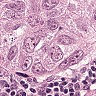
Metastatic tissue present: yes